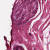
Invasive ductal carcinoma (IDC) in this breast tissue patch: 0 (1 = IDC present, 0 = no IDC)